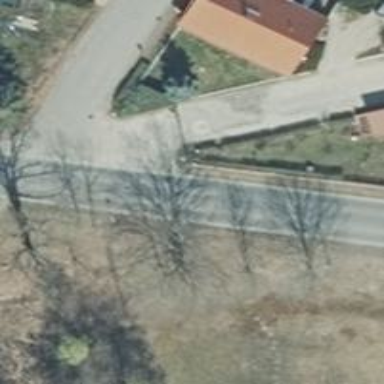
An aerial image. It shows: Residential road with compacted surface.